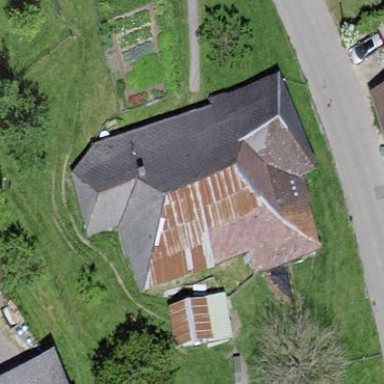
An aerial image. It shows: Farm building.